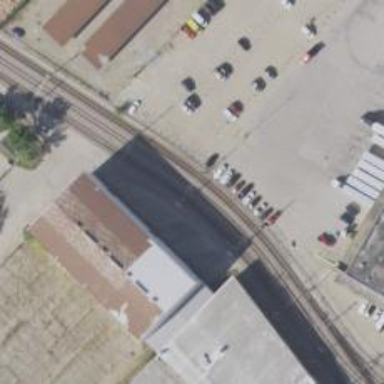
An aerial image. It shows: Light rail siding with electrified contact lines.